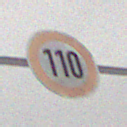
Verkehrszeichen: Geschwindigkeit110
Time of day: MorningAfternoon
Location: Outdoor (Nature)
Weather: Overcast
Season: Winter
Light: Natural